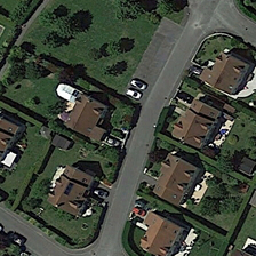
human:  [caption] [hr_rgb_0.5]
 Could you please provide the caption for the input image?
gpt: Two cars were parked in a residential area.

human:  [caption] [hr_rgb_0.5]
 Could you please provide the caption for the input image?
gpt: residential areas arranged very neatly .

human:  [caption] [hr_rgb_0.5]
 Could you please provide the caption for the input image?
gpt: the two cars parked residential areas.

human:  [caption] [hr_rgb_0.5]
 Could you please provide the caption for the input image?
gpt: The two cars parked in the residential area.

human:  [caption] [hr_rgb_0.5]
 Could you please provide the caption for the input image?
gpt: Vehicles in residential areas